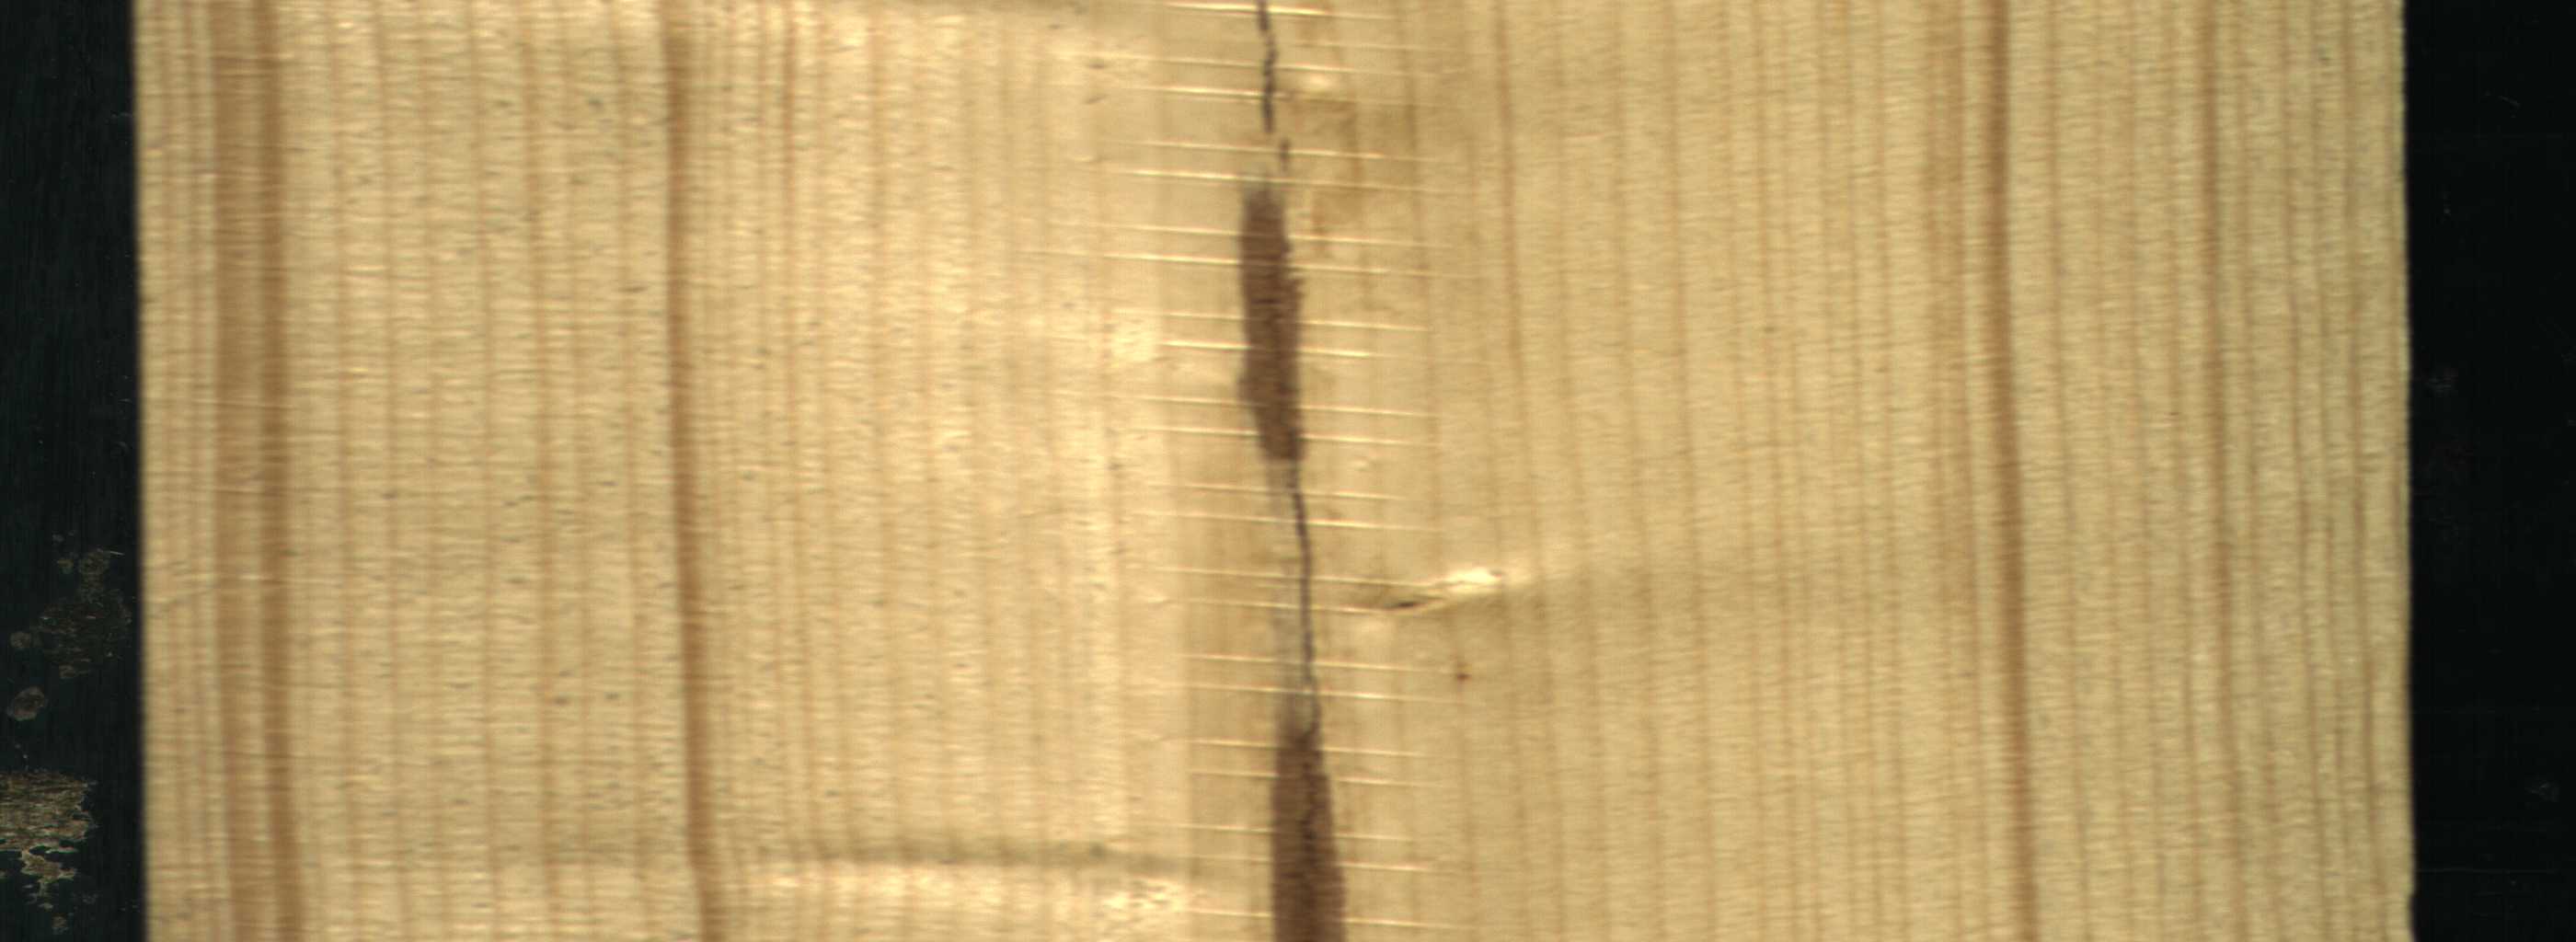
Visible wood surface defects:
Marrow
Marrow
Crack
Crack